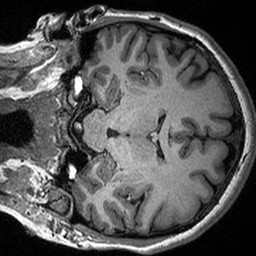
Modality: T1w
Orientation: coronal
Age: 34
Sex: female